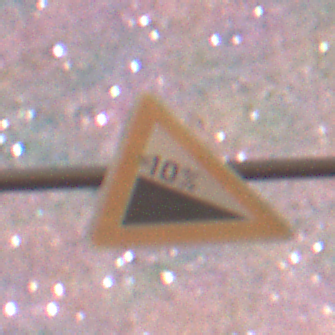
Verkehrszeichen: Gefaelle10
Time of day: Night
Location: Outdoor (Nature)
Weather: Clear
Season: NotSpecified
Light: Natural